Interaction volume radius: 10 \u00c5
Interaction volume height: 15 \u00c5
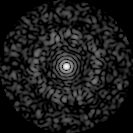
Disorder parameter: 0.8033